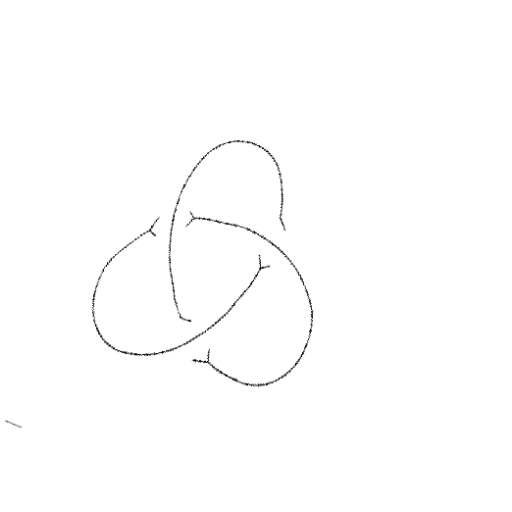
Crossing number: 3